Question: I just upgraded from SQL Server 2008 R2 to SQL Server 2012 but, when opening SQL Server Management Studio and check for the server edition '(Help | About)' it still shows 2008 R2.

The upgrade seemed to work ok, but do I have to reinstall SQL Server 2012?
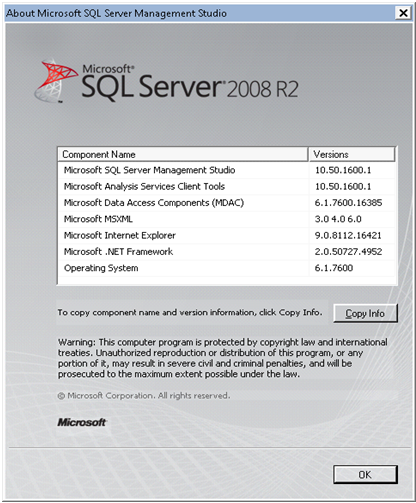
Answer: Help > About just shows the version of Management Studio, not SQL Server. Just like Help > About in Word shows the version of Word, not the version of Windows.
Connect to the server and check 'SELECT @@VERSION;'. Also check the SQL Server 2012 program folder; you should be using a new version of Management Studio found there. Should be something like:
> C:\Program Files (x86)\Microsoft SQL ServerH\Tools\Binn\ManagementStudio\Ssms.exe
SQL Server 2012 built a brand new version of Management Studio, and as such, unlike when upgrading from 2005 to 2008 or 2008 R2, it allows you to keep the old version of SSMS side-by-side. But really you should be using the newer version of the client tools in almost all cases.